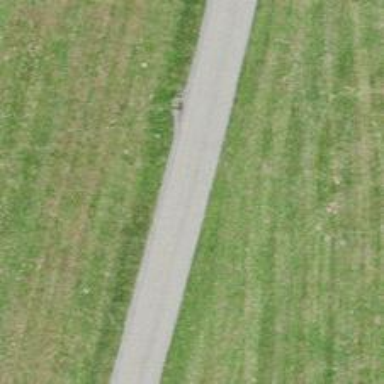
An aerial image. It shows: Unclassified road with asphalt surface.